Question: I tried to rebuild the sample from the XDocReport documentation, but when i try to create tables or fill them. It always fails due to the follwing error. I cannot figure out what the issue is...
I have updated all the dependencies and tried different syntax in the .odt file.
ERROR:
'''
Apr. 12, 2022 10:21:05 VORM. freemarker.log._JULLoggerFactory$JULLogger error
SEVERE: Error executing FreeMarker template
FreeMarker template error:
The following has evaluated to null or missing:
==> devs.name [in template "fr.opensagres.xdocreport.document.odt.ODTReport@57855c9a!content.xml" at line 5, column 11]
----
Tip: It's the step after the last dot that caused this error, not those before it.
----
Tip: If the failing expression is known to legally refer to something that's sometimes null or missing, either specify a default value like myOptionalVar!myDefault, or use [#if myOptionalVar??]when-present[#else]when-missing[/#if]. (These only cover the last step of the expression; to cover the whole expression, use parenthesis: (myOptionalVar.foo)!myDefault, (myOptionalVar.foo)??
----
----
FTL stack trace ("~" means nesting-related):
- Failed at: ${devs.name} auto-escaped [in template "fr.opensagres.xdocreport.document.odt.ODTReport@57855c9a!content.xml" at line 5, column 9]
----
Java stack trace (for programmers):
----
freemarker.core.InvalidReferenceException: [... Exception message was already printed; see it above ...]
at freemarker.core.InvalidReferenceException.getInstance(InvalidReferenceException.java:134)
at freemarker.core.EvalUtil.coerceModelToTextualCommon(EvalUtil.java:481)
at freemarker.core.EvalUtil.coerceModelToStringOrMarkup(EvalUtil.java:401)
at freemarker.core.EvalUtil.coerceModelToStringOrMarkup(EvalUtil.java:370)
at freemarker.core.BuiltInForLegacyEscaping._eval(BuiltInForLegacyEscaping.java:34)
at freemarker.core.Expression.eval(Expression.java:101)
at freemarker.core.Expression.evalAndCoerceToStringOrUnsupportedMarkup(Expression.java:139)
at freemarker.core.BuiltInForString.getTargetString(BuiltInForString.java:34)
at freemarker.core.BuiltInForString._eval(BuiltInForString.java:29)
at freemarker.core.Expression.eval(Expression.java:101)
at freemarker.core.MethodCall._eval(MethodCall.java:55)
at freemarker.core.Expression.eval(Expression.java:101)
at freemarker.core.Expression.evalAndCoerceToStringOrUnsupportedMarkup(Expression.java:139)
at freemarker.core.BuiltInForString.getTargetString(BuiltInForString.java:34)
at freemarker.core.BuiltInForString._eval(BuiltInForString.java:29)
at freemarker.core.Expression.eval(Expression.java:101)
at freemarker.core.MethodCall._eval(MethodCall.java:55)
at freemarker.core.Expression.eval(Expression.java:101)
at freemarker.core.Expression.evalAndCoerceToStringOrUnsupportedMarkup(Expression.java:139)
at freemarker.core.BuiltInForString.getTargetString(BuiltInForString.java:34)
at freemarker.core.BuiltInForString._eval(BuiltInForString.java:29)
at freemarker.core.Expression.eval(Expression.java:101)
at freemarker.core.MethodCall._eval(MethodCall.java:55)
at freemarker.core.Expression.eval(Expression.java:101)
at freemarker.core.DollarVariable.calculateInterpolatedStringOrMarkup(DollarVariable.java:100)
at freemarker.core.DollarVariable.accept(DollarVariable.java:63)
at freemarker.core.Environment.visit(Environment.java:383)
at freemarker.core.IteratorBlock$IterationContext.executedNestedContentForCollOrSeqListing(IteratorBlock.java:321)
at freemarker.core.IteratorBlock$IterationContext.executeNestedContent(IteratorBlock.java:271)
at freemarker.core.IteratorBlock$IterationContext.accept(IteratorBlock.java:244)
at freemarker.core.Environment.visitIteratorBlock(Environment.java:657)
at freemarker.core.IteratorBlock.acceptWithResult(IteratorBlock.java:108)
at freemarker.core.IteratorBlock.accept(IteratorBlock.java:94)
at freemarker.core.Environment.visit(Environment.java:347)
at freemarker.core.Environment.visit(Environment.java:353)
at freemarker.core.Environment.visit(Environment.java:353)
at freemarker.core.Environment.process(Environment.java:326)
at fr.opensagres.xdocreport.template.freemarker.FreemarkerTemplateEngine.process(FreemarkerTemplateEngine.java:163)
at fr.opensagres.xdocreport.template.freemarker.FreemarkerTemplateEngine.processNoCache(FreemarkerTemplateEngine.java:122)
at fr.opensagres.xdocreport.template.AbstractTemplateEngine.process(AbstractTemplateEngine.java:118)
at fr.opensagres.xdocreport.template.AbstractTemplateEngine.process(AbstractTemplateEngine.java:83)
at fr.opensagres.xdocreport.document.AbstractXDocReport.processTemplateEngine(AbstractXDocReport.java:772)
at fr.opensagres.xdocreport.document.AbstractXDocReport.process(AbstractXDocReport.java:518)
at fr.opensagres.xdocreport.document.AbstractXDocReport.process(AbstractXDocReport.java:484)
at report_creation.fillList.main(fillList.java:51)
'''
> I am currently using this code:
fillList.java
'''
public class fillList {
public static void main(String[] args) {
try {
// 1) Load ODT file by filling Velocity template engine and cache
// it to the registry
InputStream in = fillList.class.getResourceAsStream("Test.odt");
IXDocReport report = XDocReportRegistry.getRegistry().loadReport(in, TemplateEngineKind.Freemarker);
// 2) Create fields metadata to manage lazy loop (#foreach velocity)
// for table row.
FieldsMetadata metadata = new FieldsMetadata();
metadata.addFieldAsList("developers.name");
metadata.addFieldAsList("developers.lastName");
metadata.addFieldAsList("developers.mail");
report.setFieldsMetadata(metadata);
// 3) Create context Java model
IContext context = report.createContext();
Project project = new Project("Create Dynamic Reports", 101);
context.put("project", project);
// Register developers list
List<Developer> developers = new ArrayList<>();
developers.add(new Developer("ZERR", "Angelo", "angelo.zerr@gmail.com"));
developers.add(new Developer("Leclercq", "Pascal", "pascal.leclercq@gmail.com"));
context.put("developers", developers);
// 4) Generate report by merging Java model with the ODT
OutputStream out = new FileOutputStream(new File("Test2_out.odt"));
report.process(context, out);
System.out.println("Report creation successfully completed!");
} catch (IOException e) {
System.err.println("[Debug Assistent]: No report created! >> IOException");
e.printStackTrace();
} catch (XDocReportException e) {
System.err.println("[Debug Assistent]: No report created! >> XDocReportException");
e.printStackTrace();
}
}
}
'''
Project.java
'''
public class Project {
private final String name;
private final Integer ID;
public Project(String name, Integer id) {
this.name = name;
this.ID = id;
}
public String getName() {
return name;
}
public Integer getID() {
return ID;
}
}
'''
Developer.java
'''
public class Developer {
private final String name;
private final String lastName;
private final String mail;
public Developer(String name, String lastName, String mail) {
this.name = name;
this.lastName = lastName;
this.mail = mail;
}
public String getFirstName() {
return name;
}
public String getLastName() {
return lastName;
}
public String getMail() {
return mail;
}
}
'''
This is the .odt file i am using.

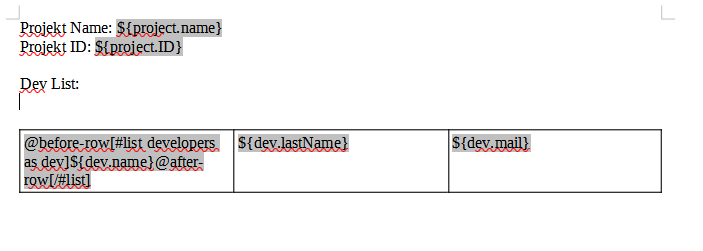
Answer: In the 'Developer' class you have 'getFirstName' instead of 'getName'. Hence 'dev.name' won't work.